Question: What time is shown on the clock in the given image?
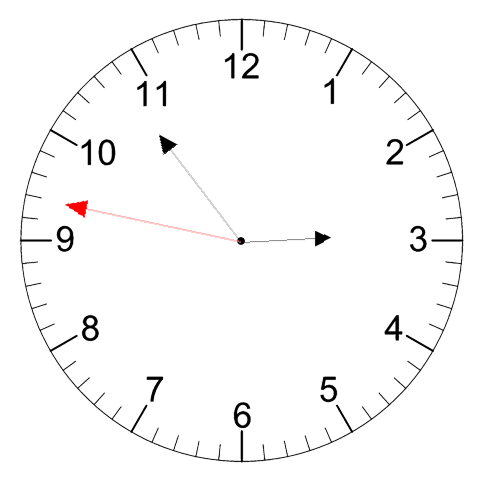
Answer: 02:53:47